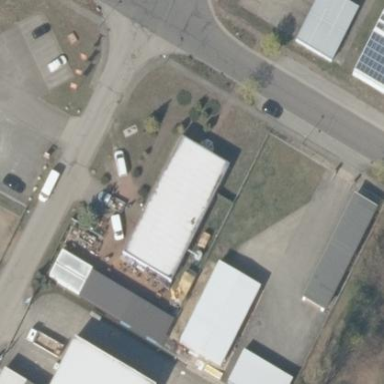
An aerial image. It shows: Commercial building.